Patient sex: M
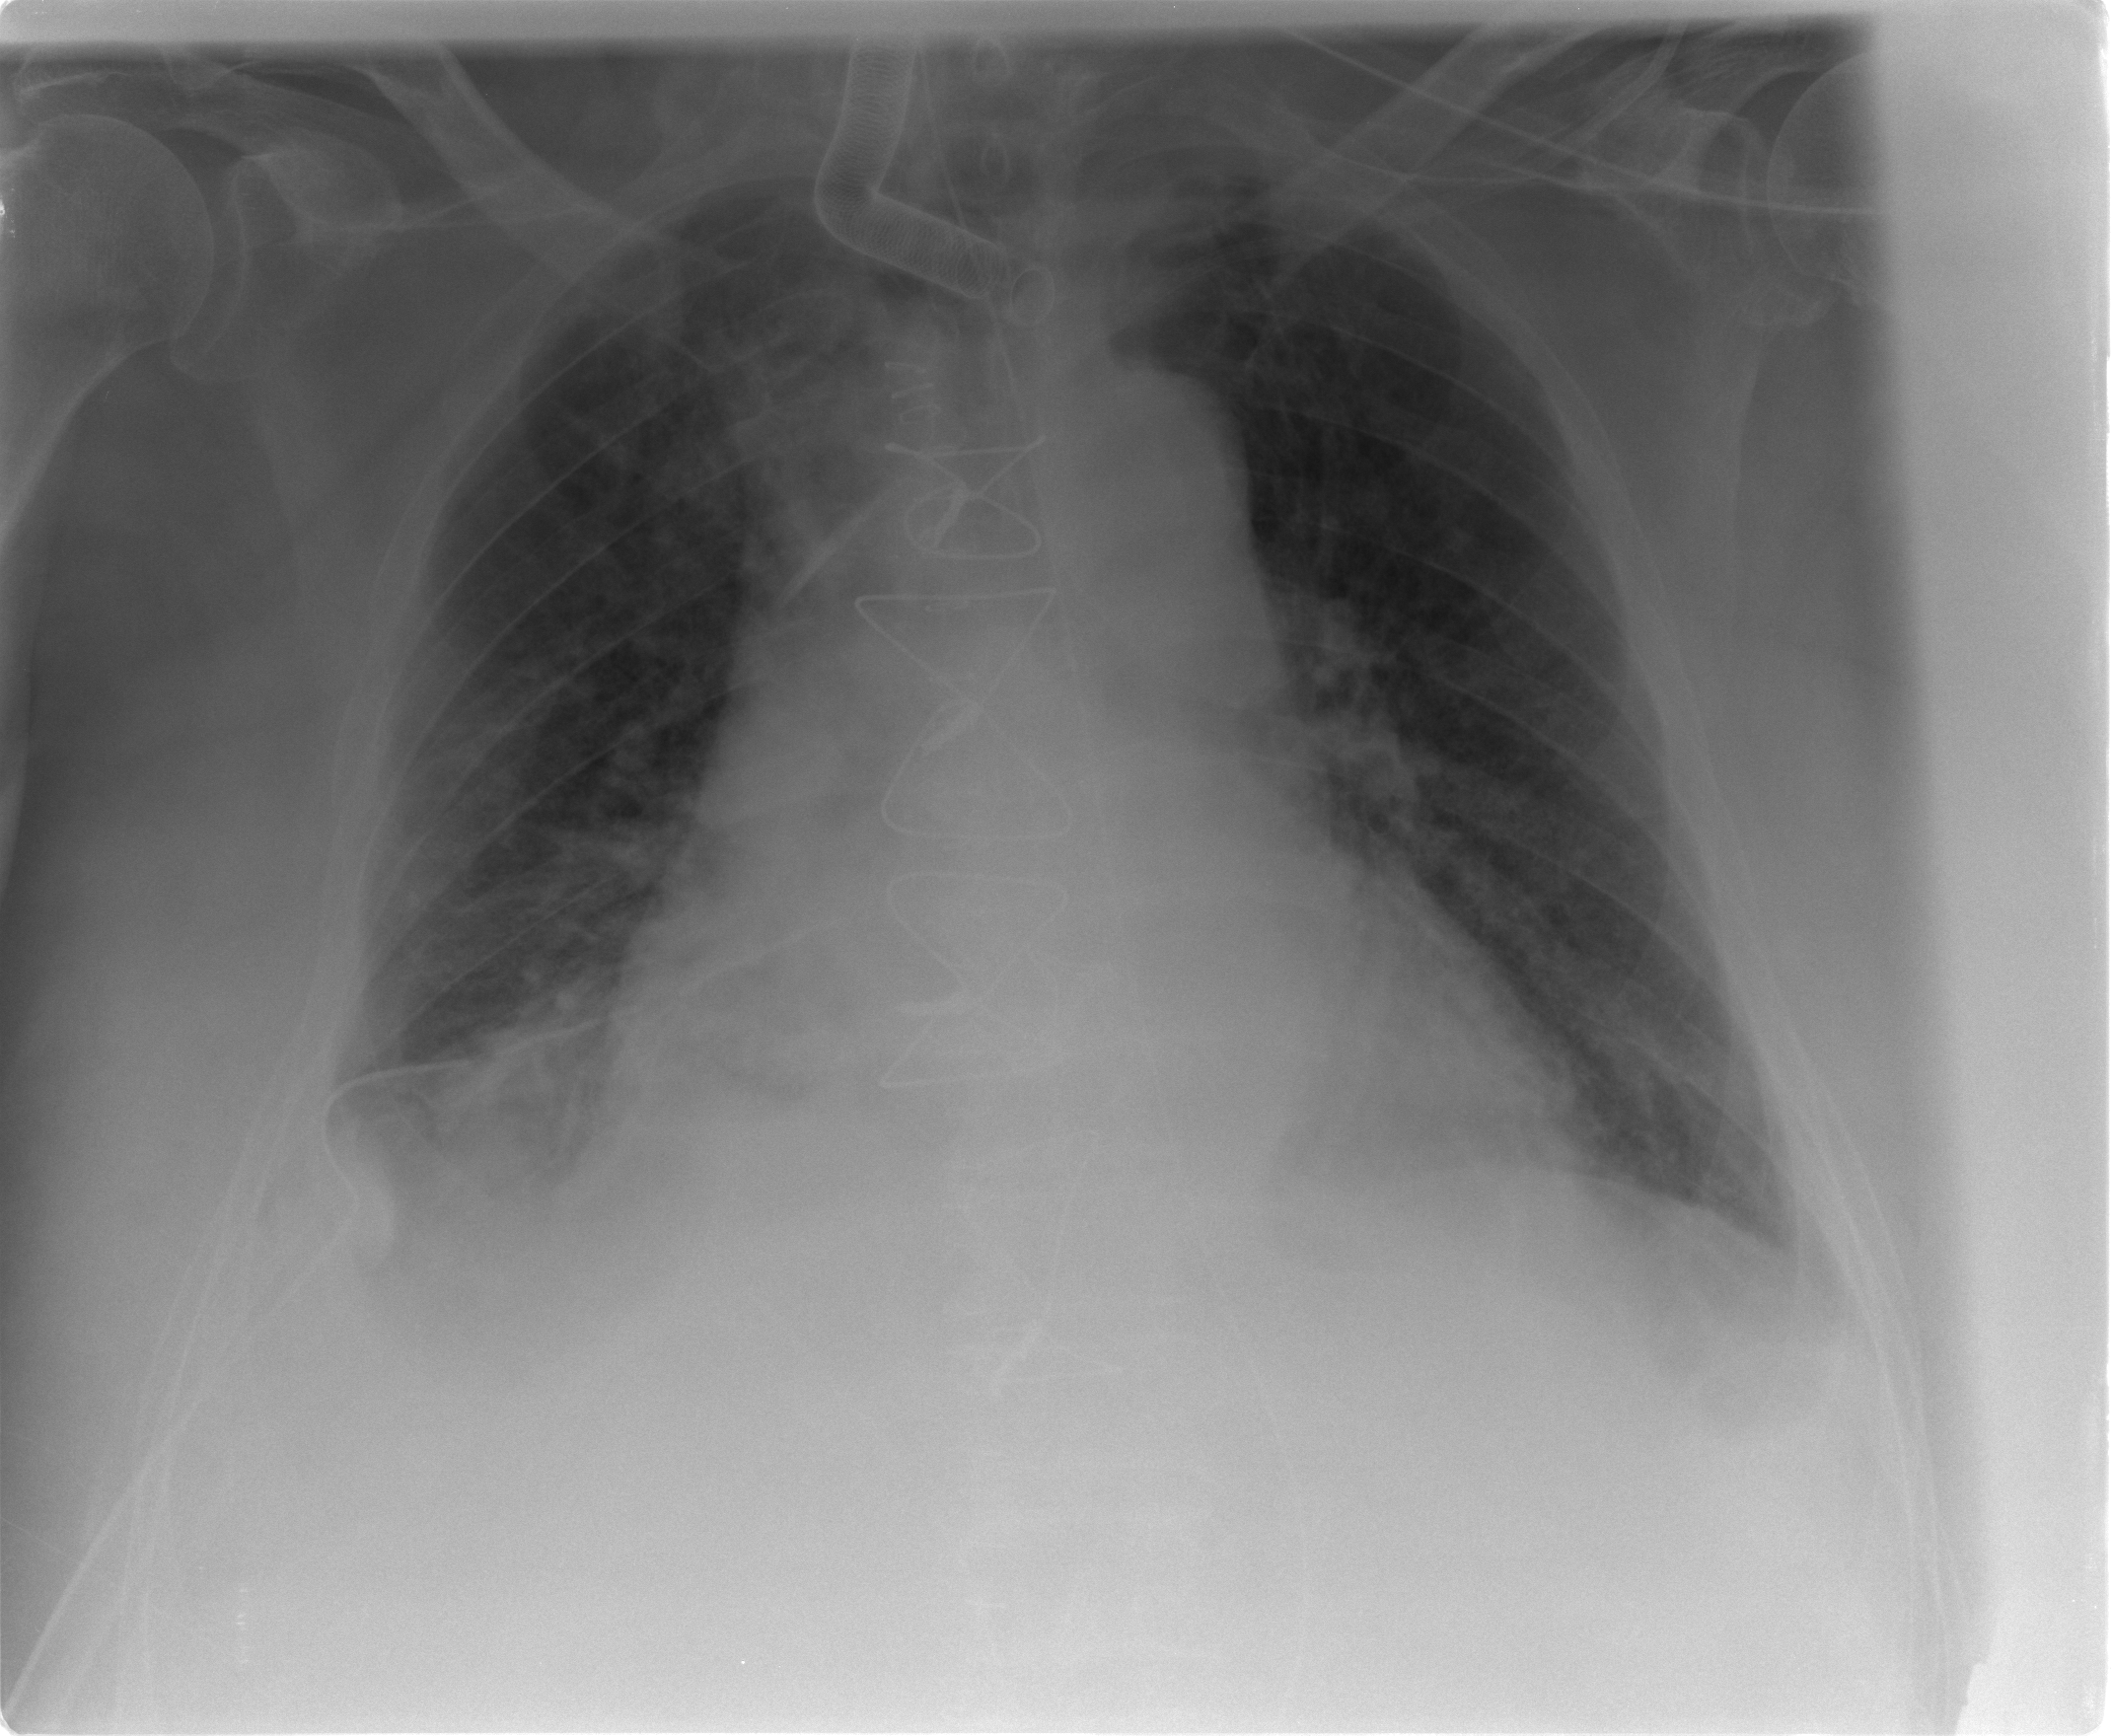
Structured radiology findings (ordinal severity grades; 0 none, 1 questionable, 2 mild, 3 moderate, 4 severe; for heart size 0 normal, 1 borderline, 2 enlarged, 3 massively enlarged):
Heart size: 2
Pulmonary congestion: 2
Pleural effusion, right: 2
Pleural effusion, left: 2
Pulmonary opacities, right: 0
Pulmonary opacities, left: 0
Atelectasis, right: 3
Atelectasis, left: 2